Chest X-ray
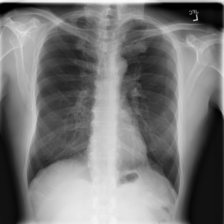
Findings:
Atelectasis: negative
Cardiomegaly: negative
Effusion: negative
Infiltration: negative
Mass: negative
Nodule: negative
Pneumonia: negative
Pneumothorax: negative
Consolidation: negative
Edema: negative
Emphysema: negative
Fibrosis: positive
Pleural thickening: positive
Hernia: negative